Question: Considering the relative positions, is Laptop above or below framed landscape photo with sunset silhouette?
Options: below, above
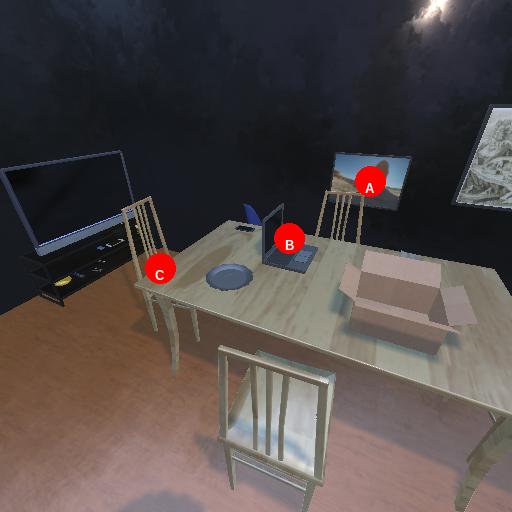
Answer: below